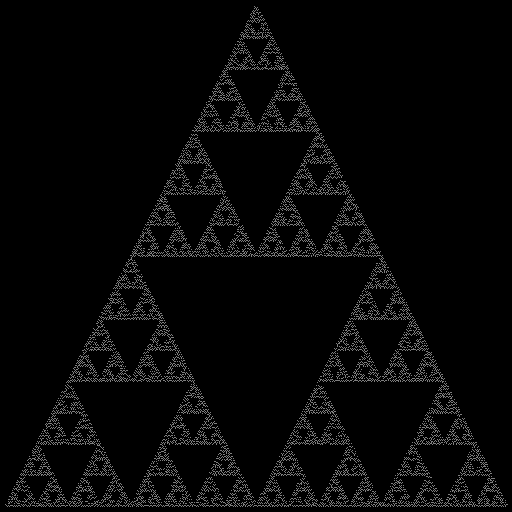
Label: sierpinski_gasket